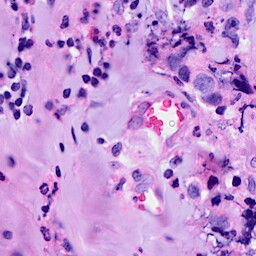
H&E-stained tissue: Breast